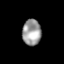
Tissue: skin
Cell type: Epithelial cells
Senescence score: 0.2499
Nuclear area (px): 474
Mean DAPI intensity: 158.143